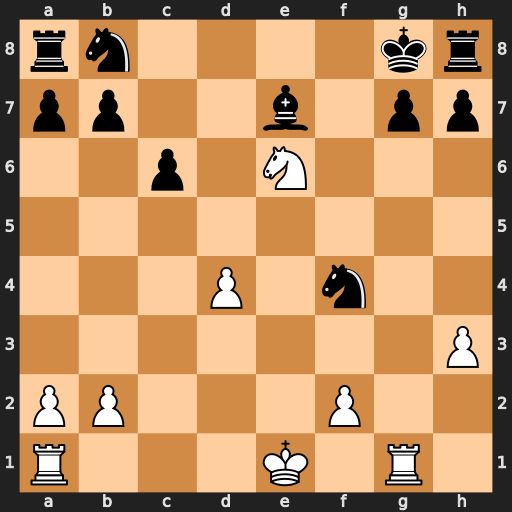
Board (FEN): rn4kr/pp2b1pp/2p1N3/8/3P1n2/7P/PP3P2/R3K1R1
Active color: w
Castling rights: Q
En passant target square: -
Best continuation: Rxg7#